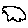
Label: cloud